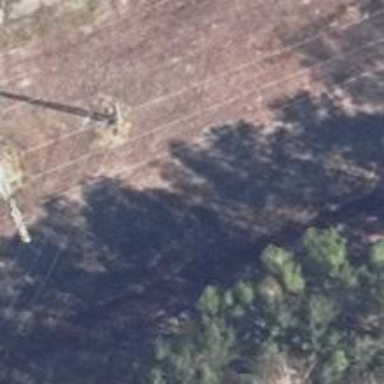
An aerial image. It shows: Power line with three cables.